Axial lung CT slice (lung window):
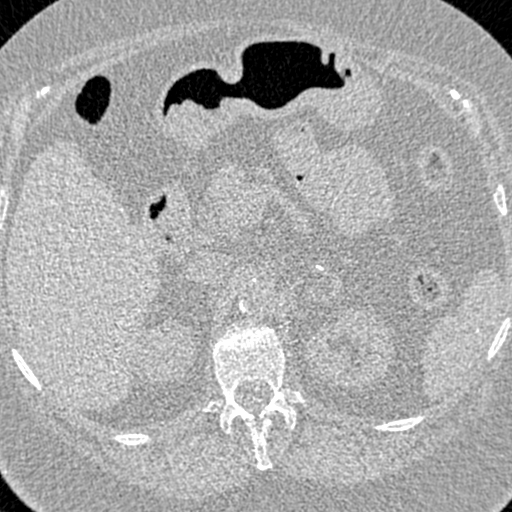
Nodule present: no